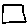
Label: square